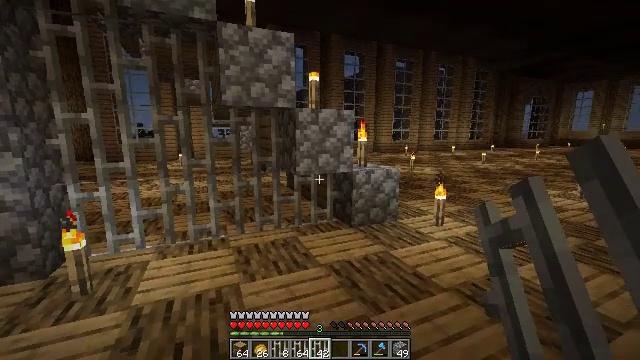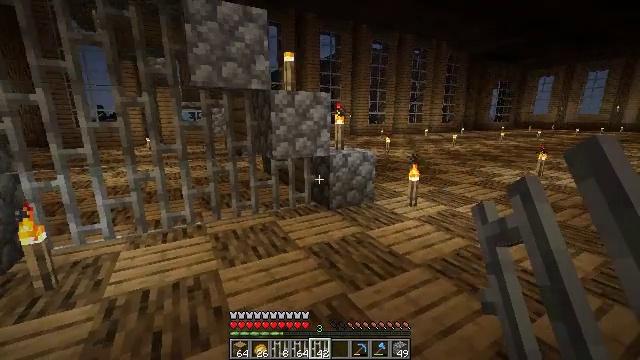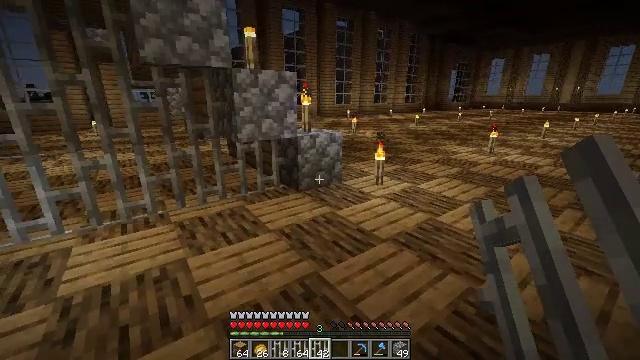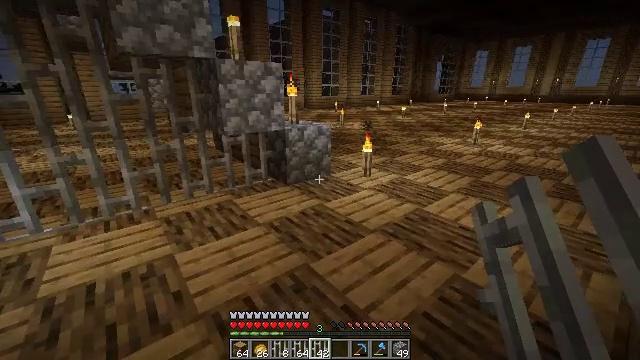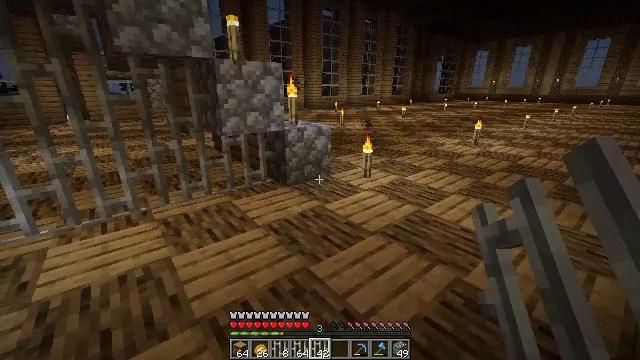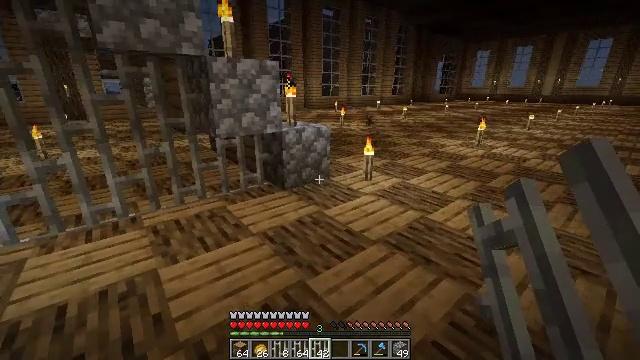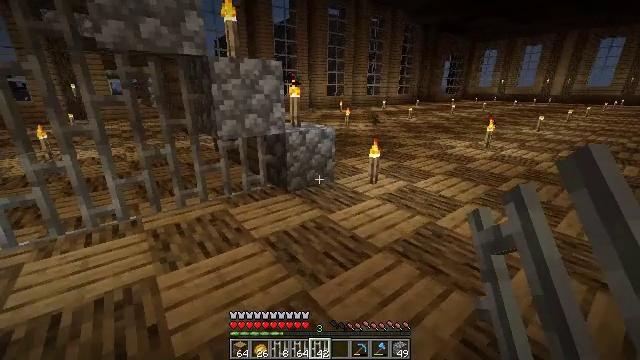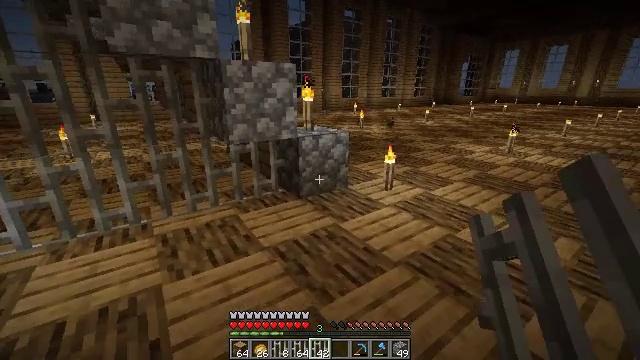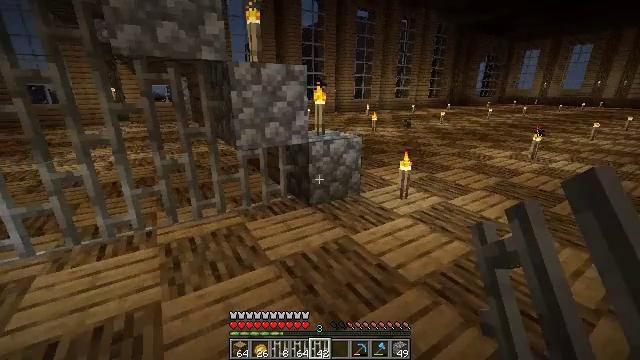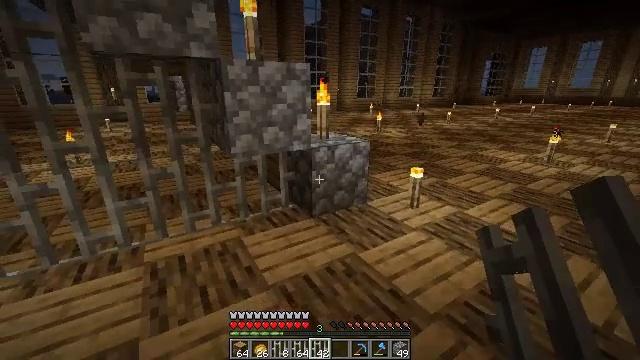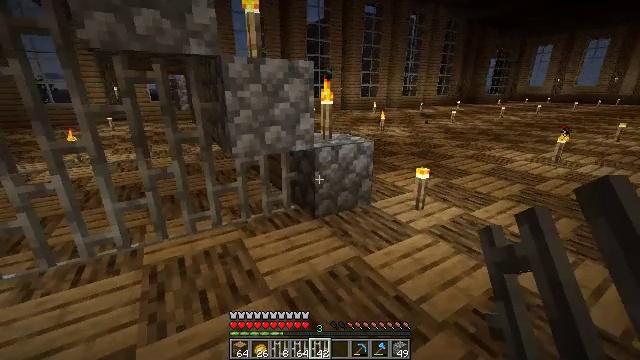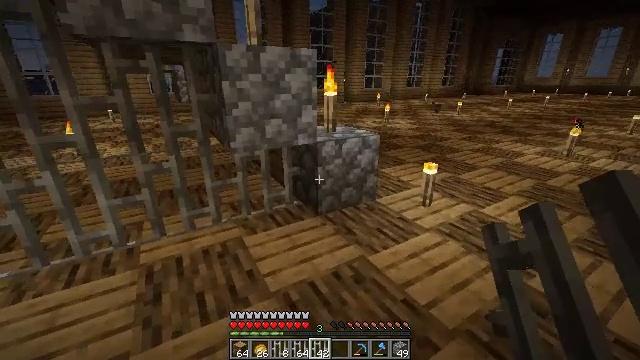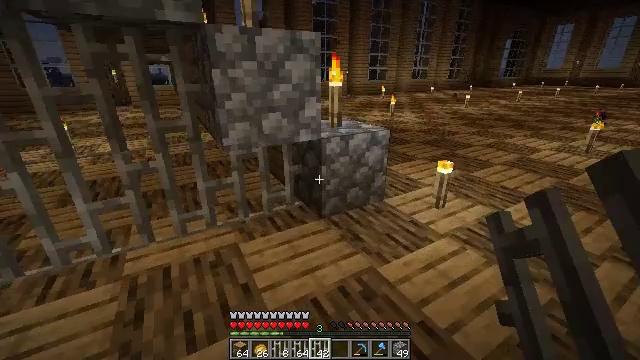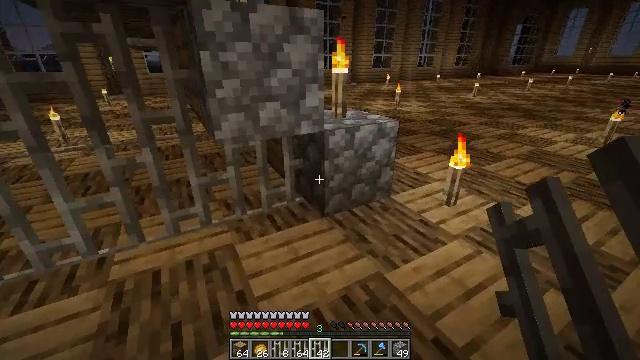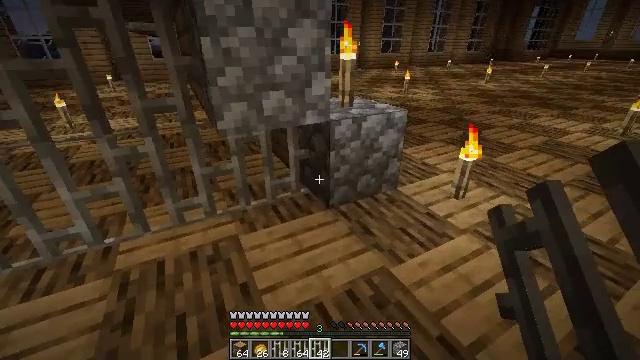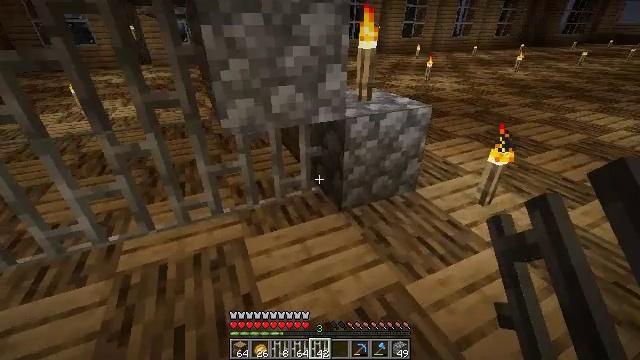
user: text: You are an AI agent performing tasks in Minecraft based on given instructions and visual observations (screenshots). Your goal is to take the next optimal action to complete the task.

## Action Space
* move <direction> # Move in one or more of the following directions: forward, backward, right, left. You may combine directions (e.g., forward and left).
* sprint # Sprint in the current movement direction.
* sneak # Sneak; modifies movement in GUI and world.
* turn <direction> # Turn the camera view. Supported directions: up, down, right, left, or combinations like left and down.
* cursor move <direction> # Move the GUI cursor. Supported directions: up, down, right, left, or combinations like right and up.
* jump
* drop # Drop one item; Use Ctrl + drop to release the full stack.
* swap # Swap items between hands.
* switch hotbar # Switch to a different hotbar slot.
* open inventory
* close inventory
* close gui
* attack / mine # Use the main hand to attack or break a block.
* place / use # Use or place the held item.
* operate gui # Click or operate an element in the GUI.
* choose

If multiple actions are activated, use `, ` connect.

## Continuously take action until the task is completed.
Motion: motion action
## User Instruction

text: Break the iron bars.
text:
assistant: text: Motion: turn right and down
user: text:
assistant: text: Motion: turn right and down
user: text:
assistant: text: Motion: turn right and down
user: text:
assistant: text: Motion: move forward
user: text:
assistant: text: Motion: move forward
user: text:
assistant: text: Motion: move forward, turn left
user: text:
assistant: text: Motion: move forward, turn left
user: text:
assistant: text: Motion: move forward, turn left
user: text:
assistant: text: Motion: move forward
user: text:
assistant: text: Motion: move forward
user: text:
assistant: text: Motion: move forward, turn down
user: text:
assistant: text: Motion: move forward, turn down
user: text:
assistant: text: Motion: move forward, turn down
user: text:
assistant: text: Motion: move forward, turn left and down
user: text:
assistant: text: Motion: move forward, turn left and down
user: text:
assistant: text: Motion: turn left and down
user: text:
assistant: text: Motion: turn left
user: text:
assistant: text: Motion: no_op
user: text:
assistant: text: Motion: turn left
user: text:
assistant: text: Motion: turn left and up
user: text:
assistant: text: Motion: no_op
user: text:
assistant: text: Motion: no_op
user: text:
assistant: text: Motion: attack / mine
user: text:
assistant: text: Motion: turn right, attack / mine
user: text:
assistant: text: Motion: turn right and down, attack / mine
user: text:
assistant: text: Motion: attack / mine
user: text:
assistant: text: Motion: attack / mine
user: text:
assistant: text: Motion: attack / mine
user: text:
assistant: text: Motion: attack / mine
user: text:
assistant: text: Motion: attack / mine